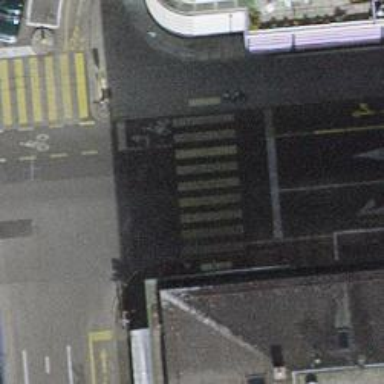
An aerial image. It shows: Road crossing with traffic signals.